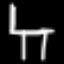
Label: chair